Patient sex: F
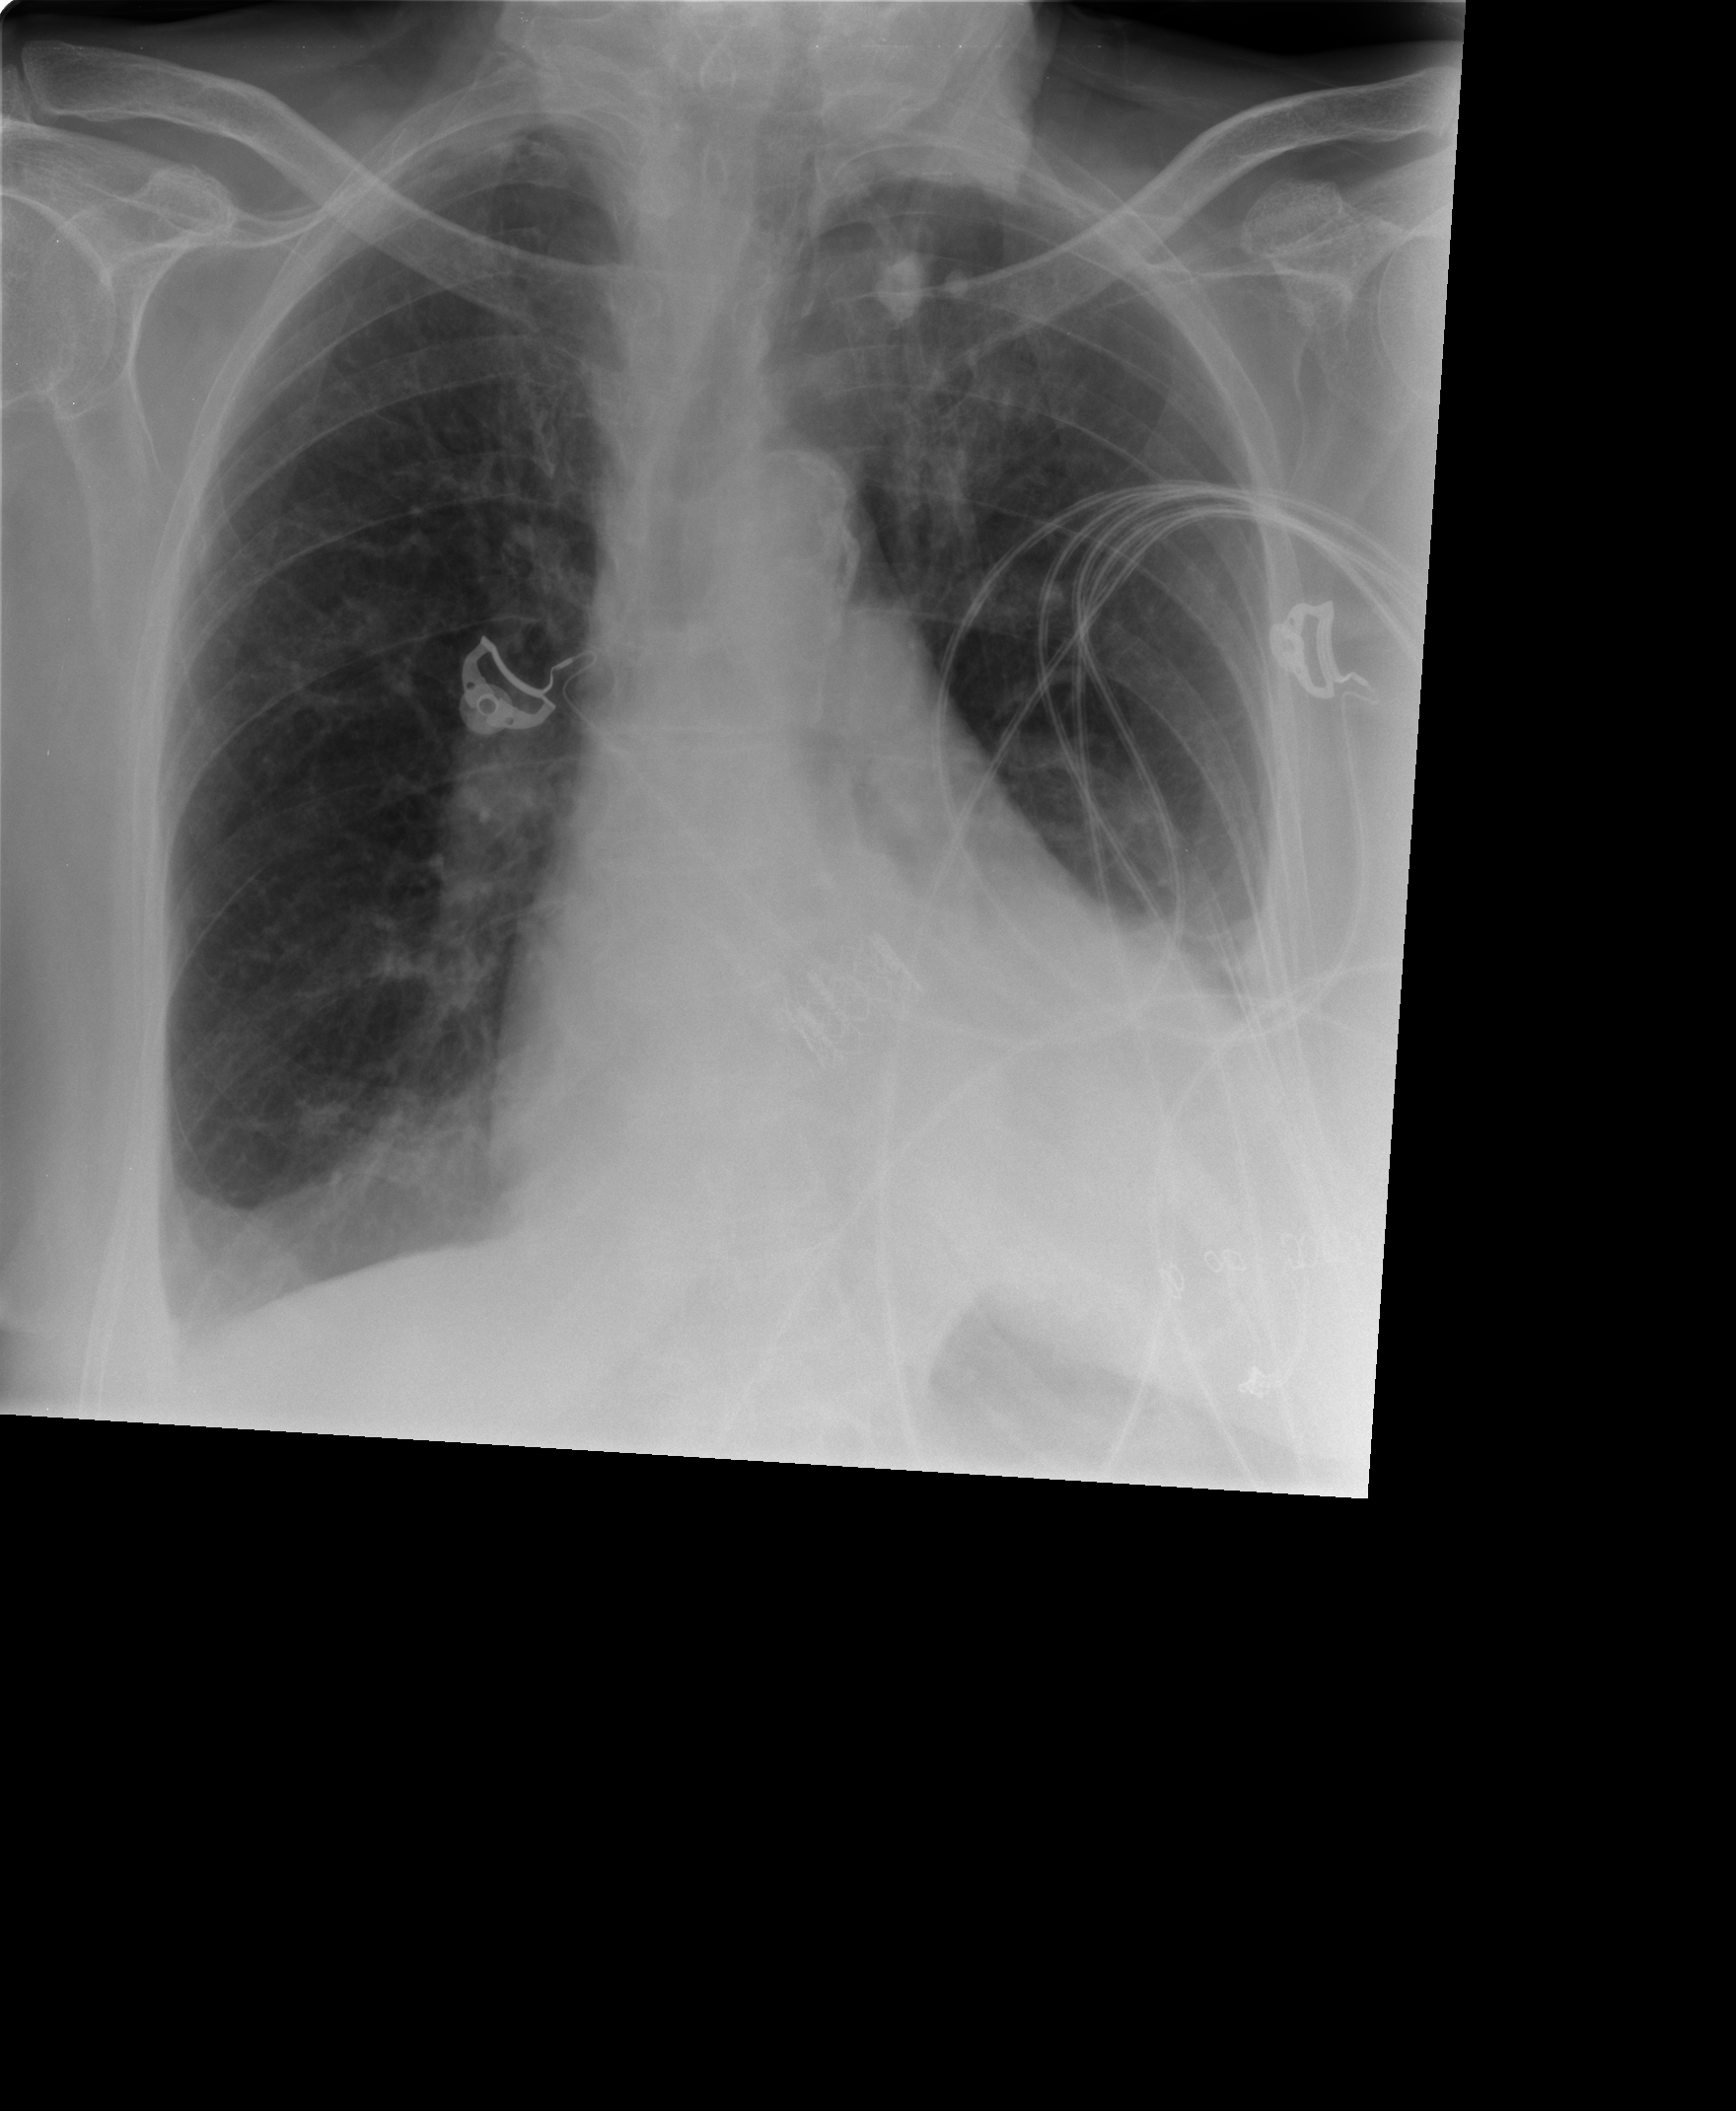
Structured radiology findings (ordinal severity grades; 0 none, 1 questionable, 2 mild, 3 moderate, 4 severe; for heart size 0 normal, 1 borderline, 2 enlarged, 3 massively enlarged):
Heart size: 2
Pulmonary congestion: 1
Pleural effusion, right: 1
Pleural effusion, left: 2
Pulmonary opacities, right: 0
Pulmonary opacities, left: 0
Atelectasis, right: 2
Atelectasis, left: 2